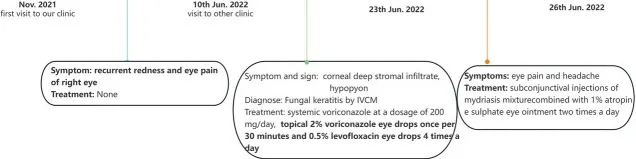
Timeline of the patient' s disease progression and the corresponding treatment.
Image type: chart (chart)